Question:
Hi, I want to implement a screen like in the image above. The data is coming from the server in the form of JSON string and I have parsed the data.
The code is as follows:
'''
UILabel *lblTitle = [self createDynamicLabel:@"Seroquel"
contentFrame:CGRectMake(10, 5, 150, 20)
color:[UIColor blackColor]
font:[UIFont fontWithName:@"Arial-BoldMT" size:17]];
[scrollview addSubview:lblTitle];
[lblTitle release];
UILabel *lblGeneric = [self createDynamicLabel:@"Generic Name:"
contentFrame:CGRectMake(10, lblTitle.frame.size.height+5, 130, 20)
color:[UIColor blackColor]
font:[UIFont fontWithName:@"Arial-BoldMT" size:17]];
[scrollview addSubview:lblGeneric];
[lblGeneric release];
UILabel *lblGenericName = [self createDynamicLabel:DrugInfo.GenName
contentFrame:CGRectMake(lblGeneric.frame.size.width+5, 24, 150, 20)
color:[UIColor blackColor]
font:[UIFont fontWithName:@"Arial-BoldMT" size:17]];
[scrollview addSubview:lblGenericName];
[lblGenericName release];
UILabel *lblManufacturer = [self createDynamicLabel:@"Manufacturer:"
contentFrame:CGRectMake(10, 44, 115, 20)
color:[UIColor blackColor]
font:[UIFont fontWithName:@"Arial-BoldMT" size:17]];
[scrollview addSubview:lblManufacturer];
[lblManufacturer release];
UILabel *lblManufacturerName = [self createDynamicLabel:DrugInfo.Mtr
contentFrame:CGRectMake(115, 43, 150, 20)
color:[UIColor blackColor]
font:[UIFont fontWithName:@"Arial-BoldMT" size:17]];
[scrollview addSubview:lblManufacturerName];
[lblManufacturerName release];
//[self createDynamicView:CGRectMake(10, 70, 153, 128)];
UILabel *lblCommon = [self createDynamicLabel:@"Common uses:"
contentFrame:CGRectMake(10, 209, 110, 20)
color:[UIColor blackColor]
font:[UIFont fontWithName:@"Arial-BoldMT" size:17]];
lblCommon.backgroundColor = [UIColor whiteColor];
[lblCommon sizeToFit];
[scrollview addSubview:lblCommon];
[lblCommon release];
NSString *genericInfo = [NSString stringWithFormat:@" %@",DrugInfo.ComUse];
UILabel *lblCommonUse = [self createDynamicLabel:genericInfo
contentFrame:CGRectMake(10, 208, 310, 80)
color:[UIColor blackColor]
font:[UIFont fontWithName:@"Arial-BoldMT" size:17]];
//[lblCommonUse sizeToFit];
lblCommonUse.lineBreakMode = UILineBreakModeWordWrap;
lblCommonUse.numberOfLines = 0;
[scrollview addSubview:lblCommonUse];
[lblCommonUse release];
UILabel *lblBefore = [self createDynamicLabel:@" Before Using:"
contentFrame:CGRectMake(10, 294, 102, 20)
color:[UIColor blackColor]
font:[UIFont fontWithName:@"Arial-BoldMT" size:17]];
[lblBefore sizeToFit];
lblBefore.backgroundColor = [UIColor whiteColor];
[scrollview addSubview:lblBefore];
[lblBefore release];
genericInfo = [NSString stringWithFormat:@" %@",DrugInfo.BeforeUse];
UILabel *lblBeforeUse = [self createDynamicLabel:genericInfo
contentFrame:CGRectMake(10, 290, 308, 120)
color:[UIColor blackColor]
font:[UIFont fontWithName:@"Arial-BoldMT" size:17]];
lblBeforeUse.lineBreakMode = UILineBreakModeWordWrap;
lblBeforeUse.numberOfLines = 0;
[scrollview addSubview:lblBeforeUse];
[lblBeforeUse release];
}
}
}
-(UILabel *)createDynamicLabel:(NSString *)setTitle
contentFrame:(CGRect)labelFrame
color:(UIColor *)labelColor
font:(UIFont *)labelFont {
UILabel *dynamicLabel = [[UILabel alloc] init];
dynamicLabel.frame = labelFrame;
dynamicLabel.text = setTitle;
dynamicLabel.textColor = labelColor;
dynamicLabel.font = labelFont;
dynamicLabel.backgroundColor = [UIColor clearColor];
return dynamicLabel;
}
'''
But if the data is more than can be displayed on the screen, it is clipping it and I want to display all the data. Can any one please help me do that?
Thanks in advance.
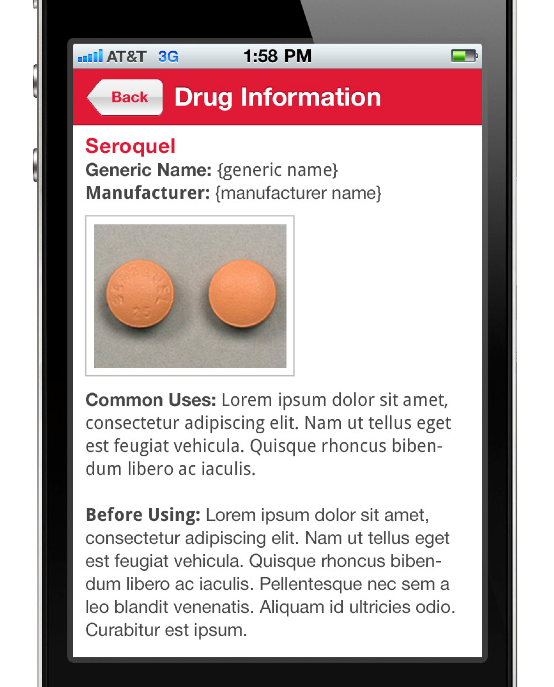
Answer: First Off, from what I can see you are adding your UI controls to a UIScrollView, if that is the case you need to make sure you are setting the contentSize property of the UIScrollView. The UIScrollView does not know how big the content is hold, so you need to figure this out and tell the UIScrollView.
This can be achieved quite easily if you set the frames for your controls using positioning variables (i.e CGFloat top; CGFloat left;) and update them as you add controls, instead of hardcoding the position values into your code. Something like this
'''
CGFloat top = 5;
CGFloat left = 10;
UILabel *lblTitle = [self createDynamicLabel:@"Seroquel"
contentFrame:CGRectMake(left, top, 150, 20)
color:[UIColor blackColor]
font:[UIFont fontWithName:@"Arial-BoldMT" size:17]];
[scrollview addSubview:lblTitle];
[lblTitle release];
top += lblTitle.frame.size.height;
UILabel *lblGeneric = [self createDynamicLabel:@"Generic Name:"
contentFrame:CGRectMake(left, top, 130, 20)
color:[UIColor blackColor]
font:[UIFont fontWithName:@"Arial-BoldMT" size:17]];
[scrollview addSubview:lblGeneric];
[lblGeneric release];
left += lblGeneric.frame.size.width;
UILabel *lblGenericName = [self createDynamicLabel:DrugInfo.GenName
contentFrame:CGRectMake(left, top, 150, 20)
color:[UIColor blackColor]
font:[UIFont fontWithName:@"Arial-BoldMT" size:17]];
[scrollview addSubview:lblGenericName];
[lblGenericName release];
'''
Then at the end, you can use 'top' to make a 'CGSize' to set the contentSize.
I also would suggest you look at using UITableView or using NSAttributedString as they might help you achieve what you want in other ways.